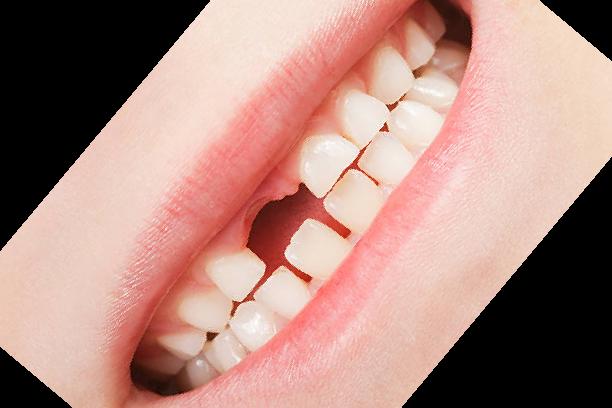
Condition: hypodontia